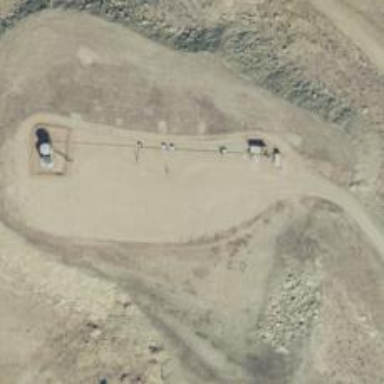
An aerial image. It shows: Petroleum well that is man-made.